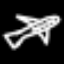
Label: airplane